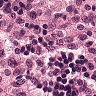
Metastatic tissue present: no